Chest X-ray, PA view. Patient: 55 years old, sex F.
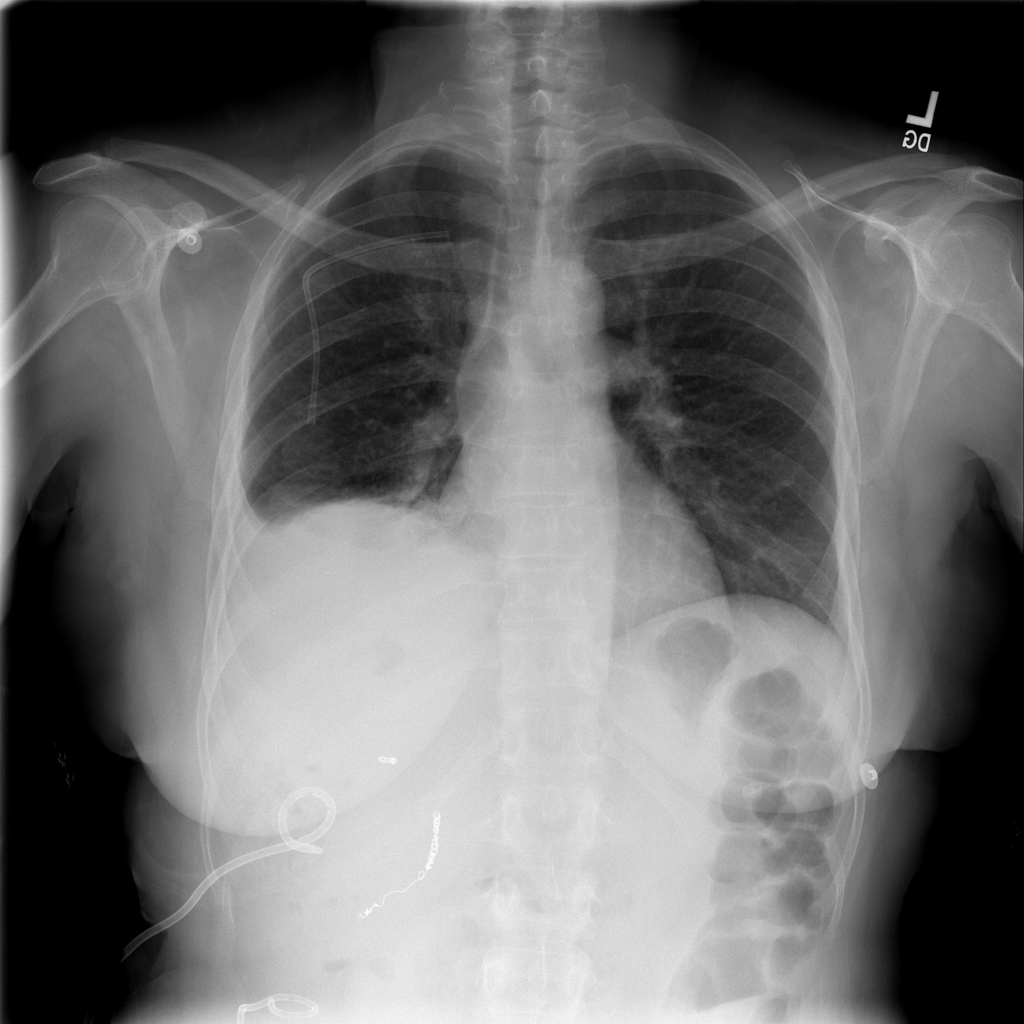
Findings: Effusion